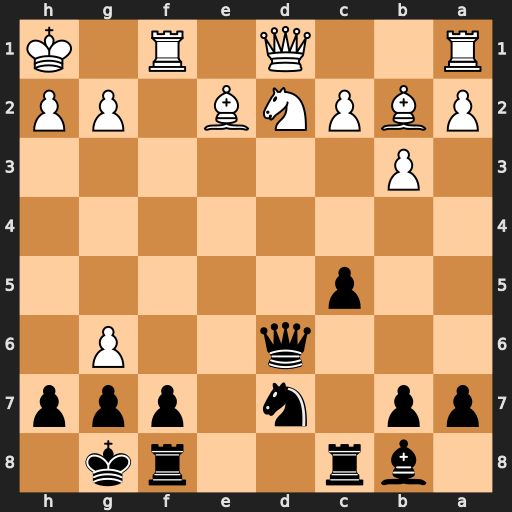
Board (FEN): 1br2rk1/pp1n1ppp/3q2P1/2p5/8/1P6/PBPNB1PP/R2Q1R1K
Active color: b
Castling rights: -
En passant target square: -
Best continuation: Qxh2#